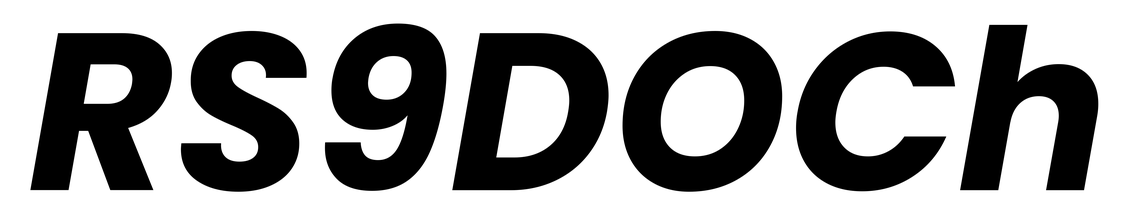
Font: Poppins-BoldItalic